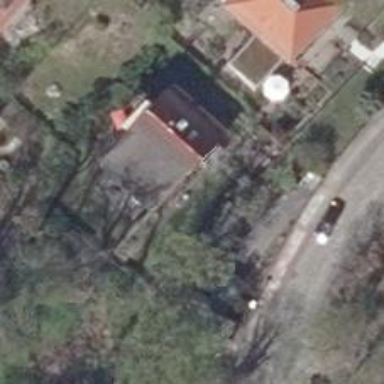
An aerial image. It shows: Gabled roofed house.